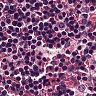
Metastatic tissue present: no